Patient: sex M, age 34
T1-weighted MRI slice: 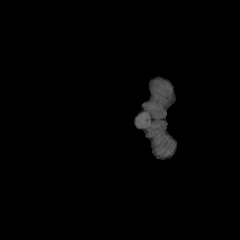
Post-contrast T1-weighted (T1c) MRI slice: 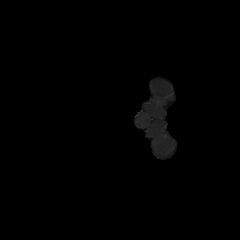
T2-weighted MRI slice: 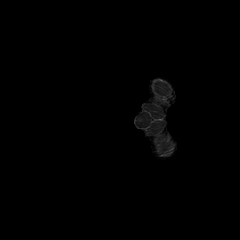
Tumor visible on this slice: no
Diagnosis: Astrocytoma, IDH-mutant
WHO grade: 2